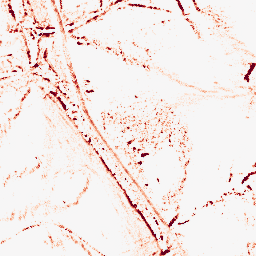
Category: morphological
Decomposition family: morphological_diamond
Decomposition parameters: operation: opening
radius: 3
Upsampling method: regularized
Upsampling parameters: scale: 4
lambda_reg: 0.001
Upsampling scale: 4